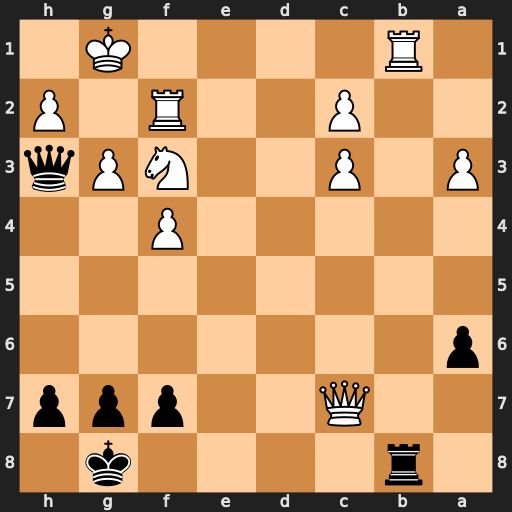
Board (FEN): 1r4k1/2Q2ppp/p7/8/5P2/P1P2NPq/2P2R1P/1R4K1
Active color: b
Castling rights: -
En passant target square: -
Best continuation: Rxb1+ Ne1 Rxe1+ Rf1 Qxf1#